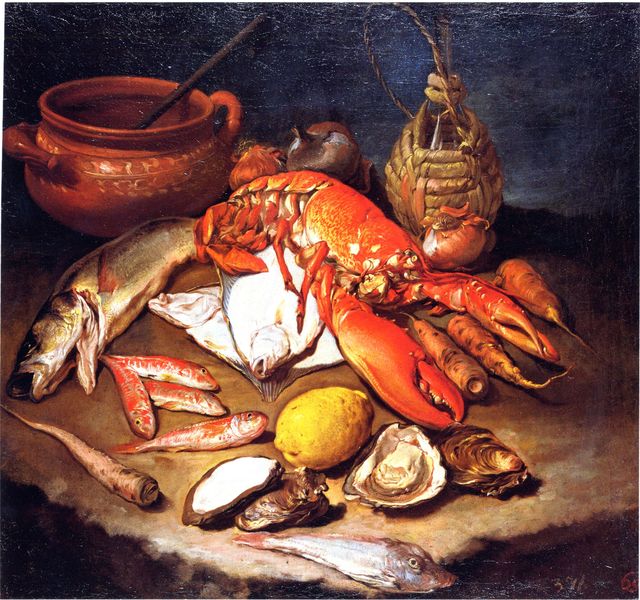
Titel: Stilleben mit Hummer, Austern, Fischen, Zitrone, Zwiebeln, Korbflasche und Tonkasserolle
Künstler: Giacomo Ceruti
Standort: Campione
Institution: Sammlung S. Lodi
Schlagwörter: blau, gemälde, meer, schatten, gelb, holz, licht, mund, orange, tisch, weiss, rot, flasche, augen, schale, schüssel, stein, tod, holland, niederlande, öl, spiegelung, gold, keramik, schalen, stilleben, stillleben, ton, deutschland, topf, japan, italien, blue, red, white, essen, löffel, wein, dark, painting, table, yellow, korb, oil painting, brown, pot, platte, stofflichkeit, zwiebel, vanitas, hummer, meeresfrüchte, nahrung, scheren, offen, wurzel, wine, mäuler, fisch, karpfen, wurzeln, food, sea, naturalistisch, muschel, terrine, kochen, fang, austern, muscheln, zitrone, kelle, color, tontopf, kochlöffel, dead, fische, krebs, niderlande, auster, still life, kiemen, scholle, basket, zwiebeln, bottle, karotte, möhre, fish, rettich, korbflasche, shell, contrast, barben, onion, bowl, rochen, garnele, fischstilleben, karpotte, mohrrübe, karotten, möhren, frankreih, dinner, krevetten, tiscg, rotbarbe, mussels, garlic, clam, oyster, oysters, rübe, salmon, carrot, hintergtund, fiasko, wurzelgemüse, sarinen, fiasco, zittrone, bouillebasse, lemon, carrots, lobster, sea food, ladel, ladle, spoon, onions, tiscch, crabs, vinegar, shrimp, mollusk, clams, turnip, crayfis, crayfish, mackerel, sole, oster, parsnip